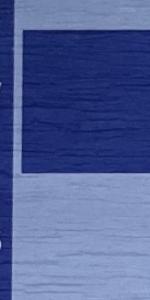
Label: Empty